Question: "Add More" feature for a group of input in druapl 7
Form is built with Profile 2 Module & Field Group is used. i want user to fill the same group of inputs 'n' numbers. Similar to the below image we have another section named "Previous Project". user can add their prev project and by clicking on "Add More" same set of input fields will get another data from user.
this feature is in drupal Field Setting for individual fields only.

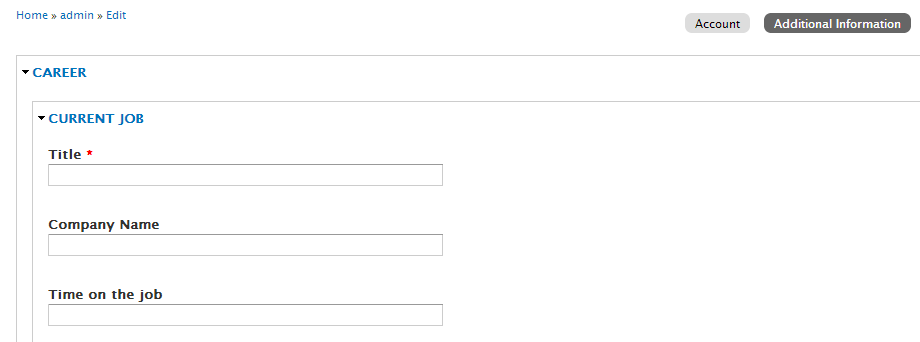
Answer: Hi Your question is vague, but I am assuming that you need to provide . Use to add more functionality for a group of fields
<URL>